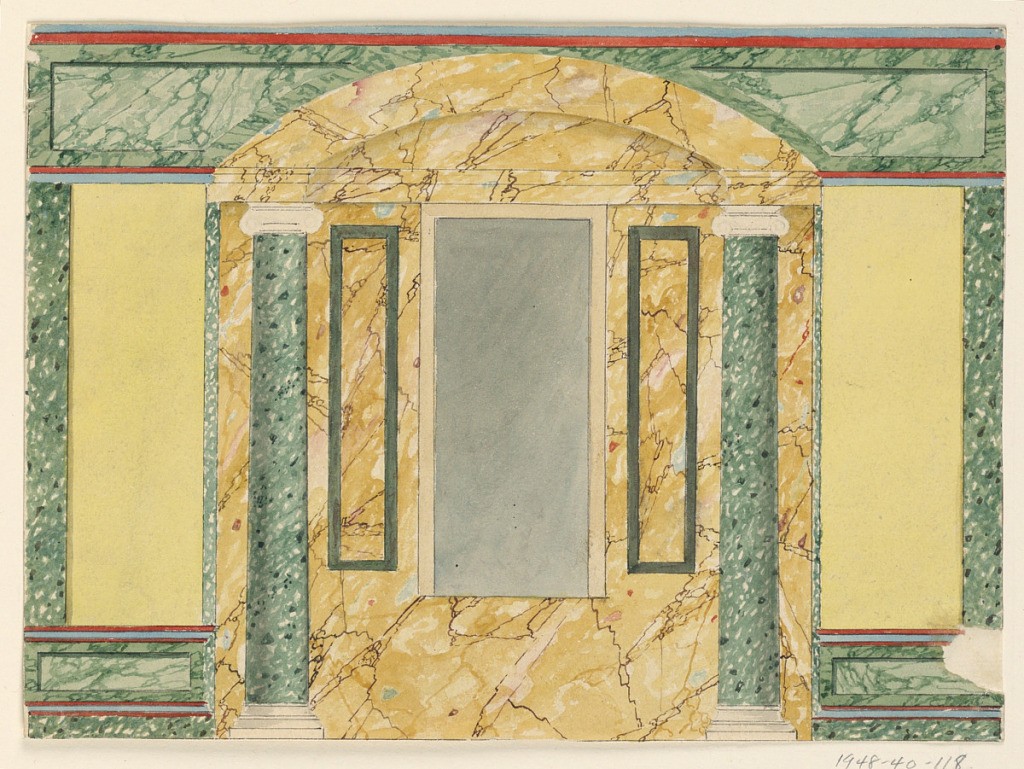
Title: Wall Elevation with Marbled Niche
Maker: Frederick Crace, English, 1779–1859
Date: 1815–22
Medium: Pen and black ink, brush and watercolor on off-white wove paper
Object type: Drawing
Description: Horizontal composition illustrating the elevation of an interior wall with a yellow and green marble niche with a large simple rectangular mirror.